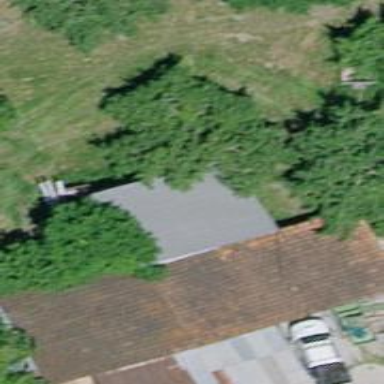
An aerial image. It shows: Shed building.